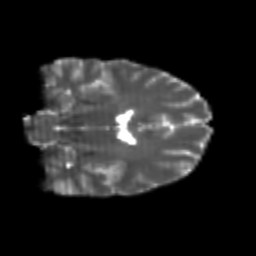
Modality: T2w
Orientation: coronal
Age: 25
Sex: female
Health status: healthy
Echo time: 0.074 s